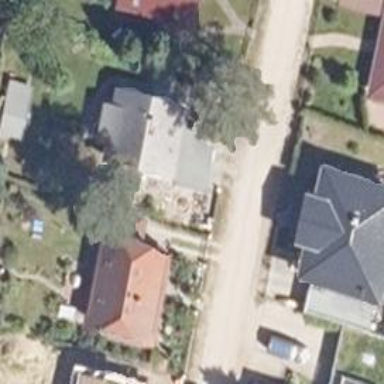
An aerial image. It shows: Residential road with compacted surface.